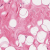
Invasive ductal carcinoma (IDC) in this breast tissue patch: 0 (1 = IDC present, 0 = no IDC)